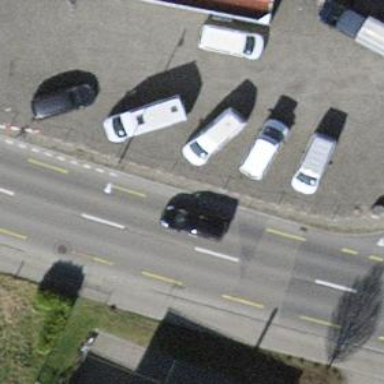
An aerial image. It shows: Car shop building.